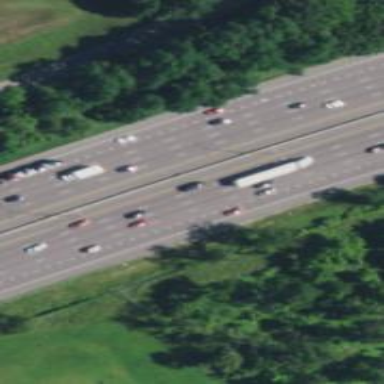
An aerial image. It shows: Asphalt motorway.